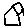
Label: house